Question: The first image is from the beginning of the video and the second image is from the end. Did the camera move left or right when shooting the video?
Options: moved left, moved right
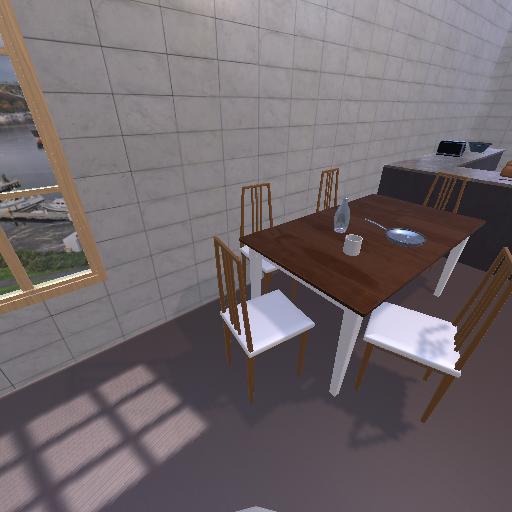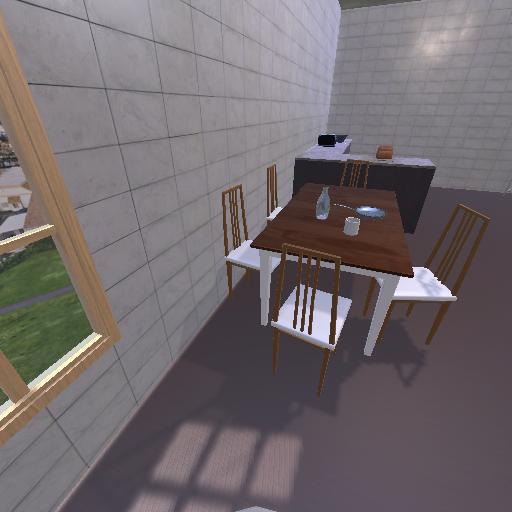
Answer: moved left